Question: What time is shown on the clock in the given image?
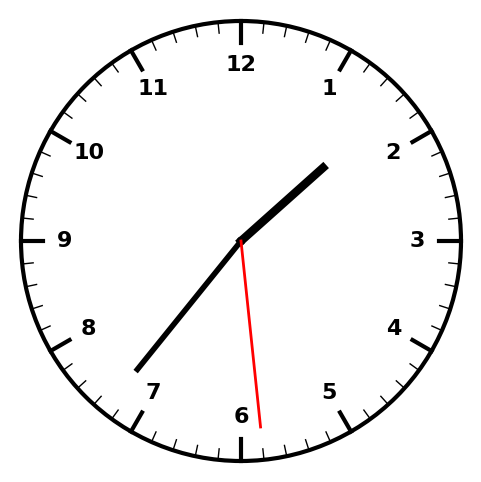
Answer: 01:36:29